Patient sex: M
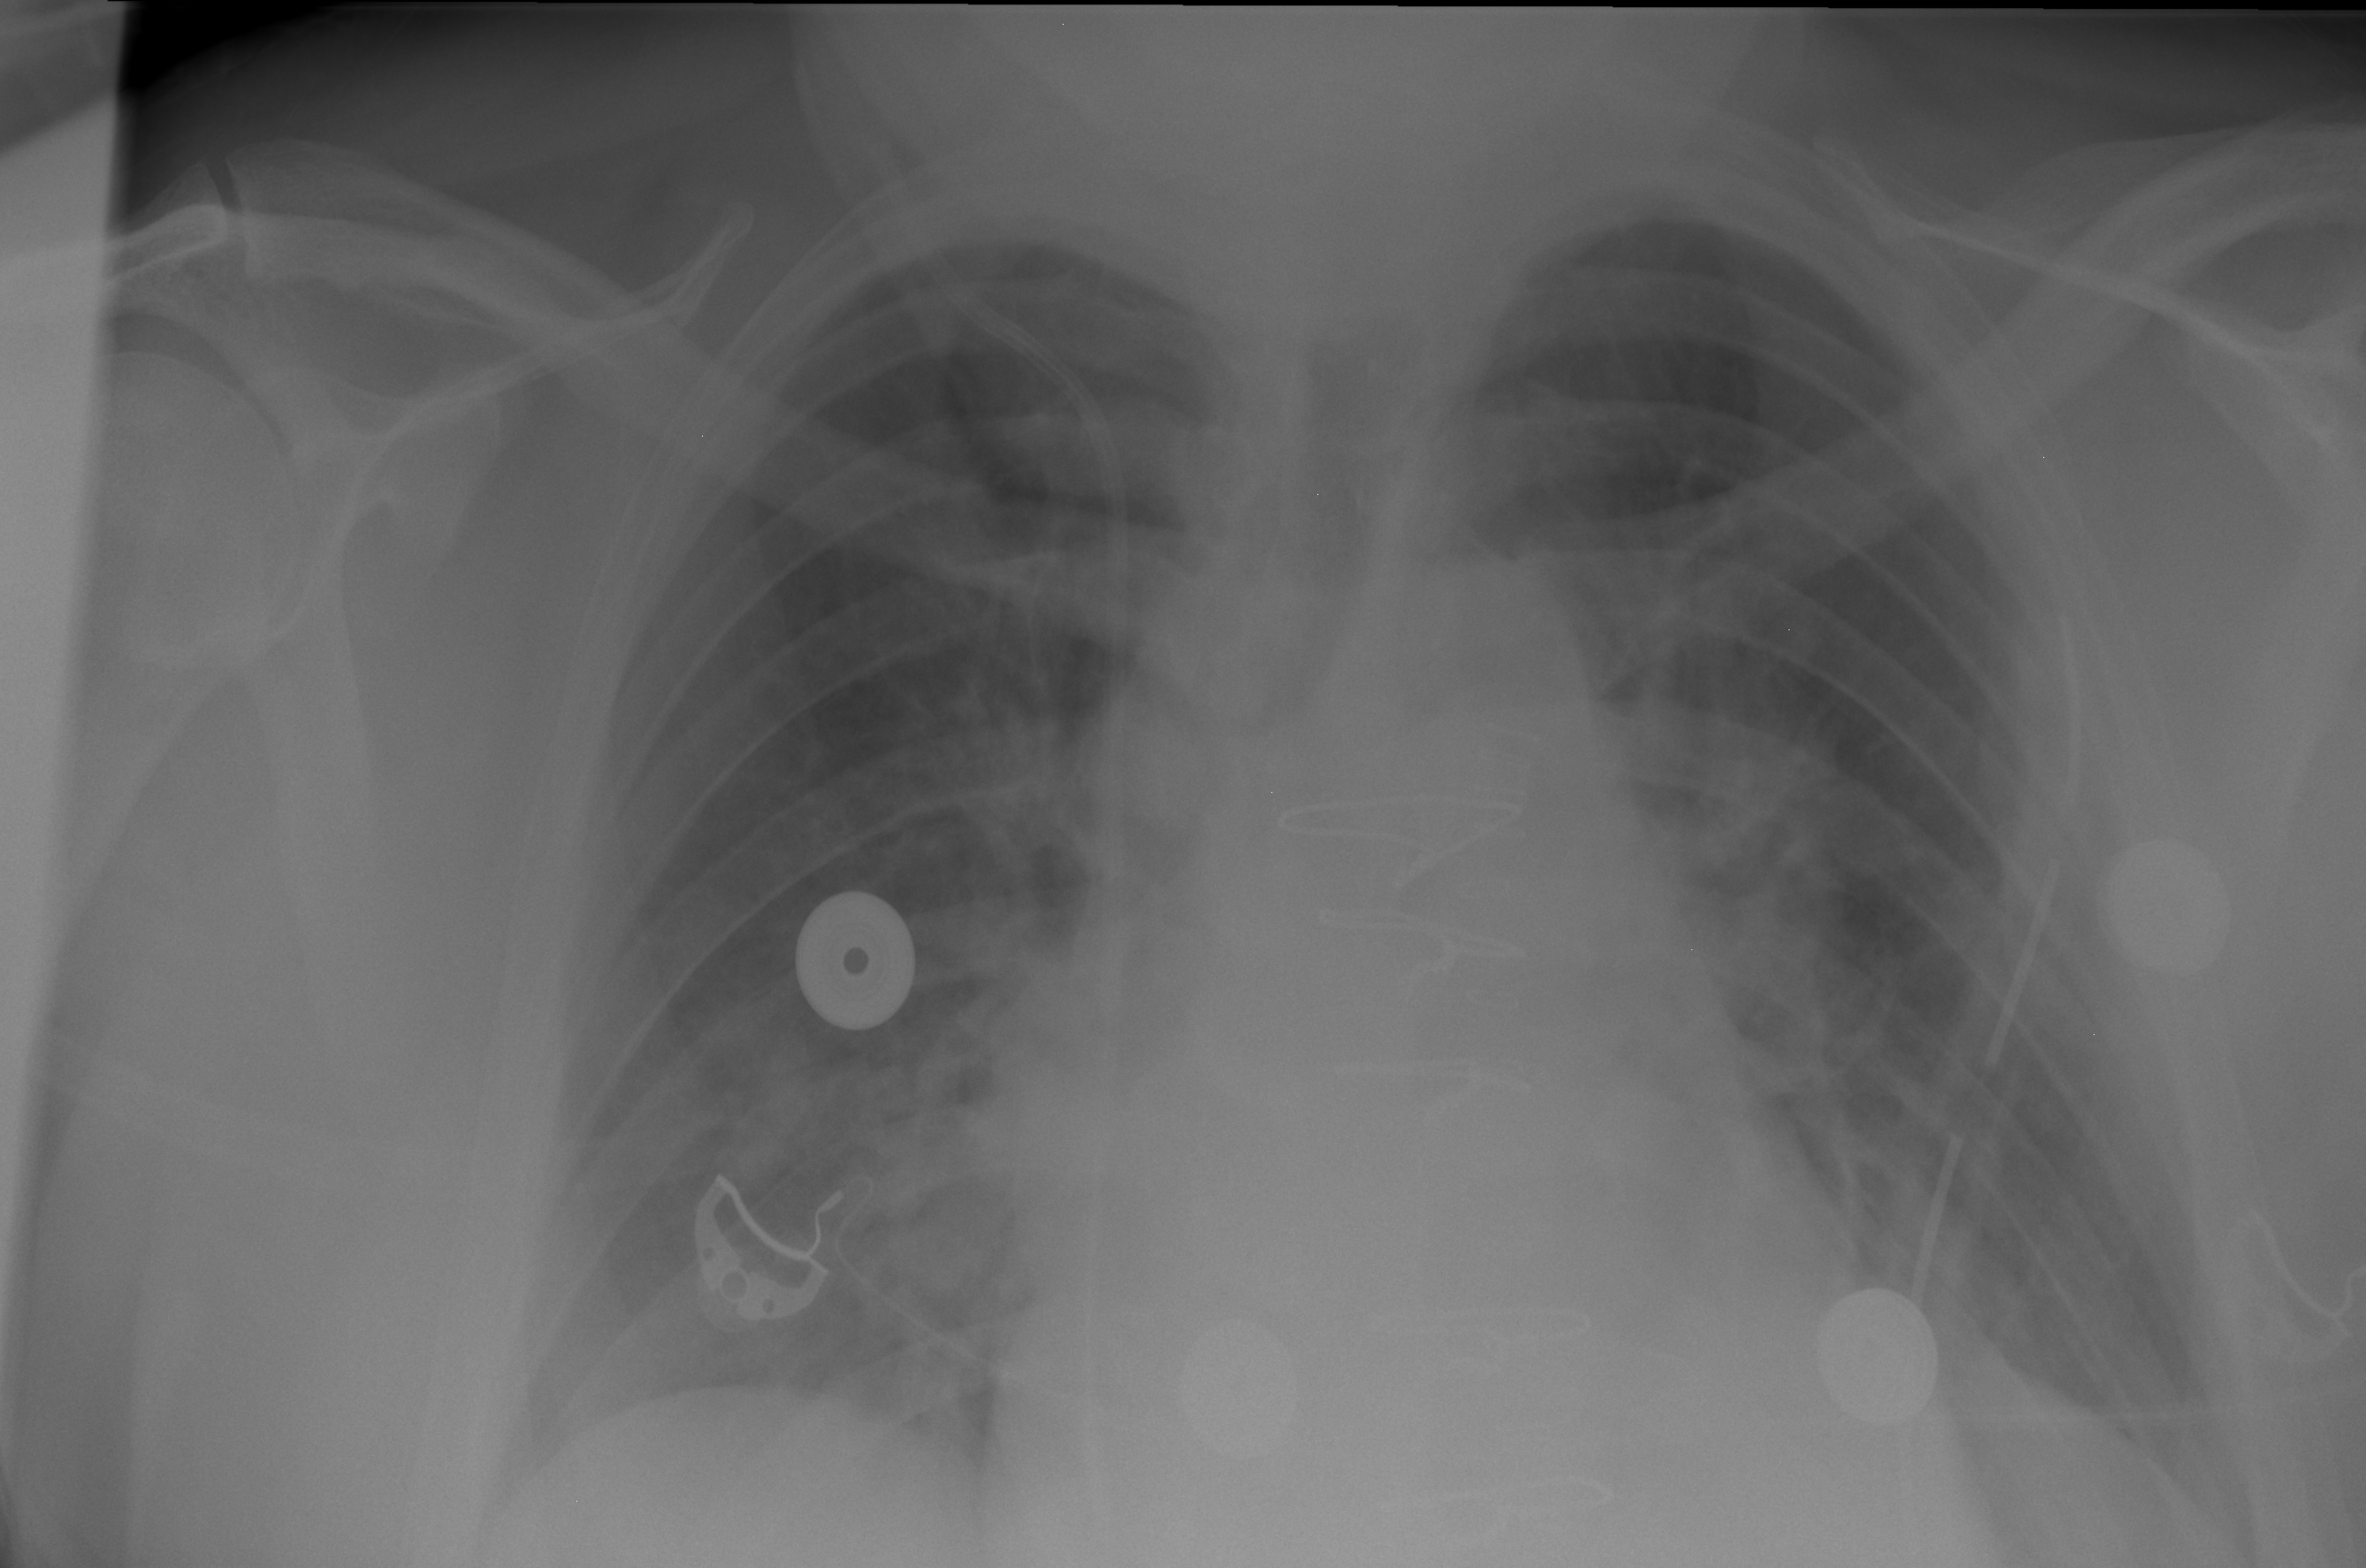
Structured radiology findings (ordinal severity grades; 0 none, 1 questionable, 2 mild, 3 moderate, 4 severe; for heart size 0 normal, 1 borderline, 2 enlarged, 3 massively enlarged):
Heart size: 1
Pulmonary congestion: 2
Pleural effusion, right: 0
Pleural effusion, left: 0
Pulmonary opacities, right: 0
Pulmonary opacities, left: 0
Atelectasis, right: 2
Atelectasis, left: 2